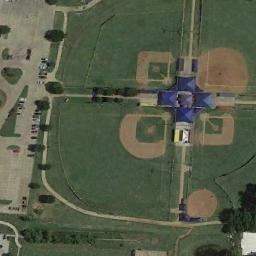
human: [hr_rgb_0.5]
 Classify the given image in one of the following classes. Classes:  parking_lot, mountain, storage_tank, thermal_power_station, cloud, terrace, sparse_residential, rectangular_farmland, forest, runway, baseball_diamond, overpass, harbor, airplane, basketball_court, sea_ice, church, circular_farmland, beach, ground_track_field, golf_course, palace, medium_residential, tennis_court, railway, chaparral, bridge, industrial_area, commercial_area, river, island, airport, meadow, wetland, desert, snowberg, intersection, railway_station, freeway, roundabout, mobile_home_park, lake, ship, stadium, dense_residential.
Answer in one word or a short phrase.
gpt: baseball_diamond